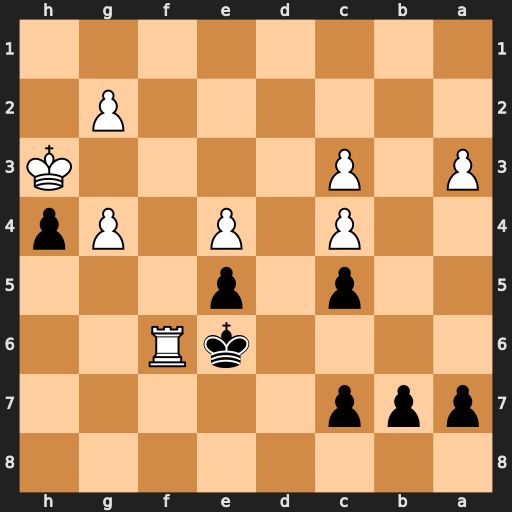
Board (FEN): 8/ppp5/4kR2/2p1p3/2P1P1Pp/P1P4K/6P1/8
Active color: b
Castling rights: -
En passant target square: -
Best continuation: Kxf6 Kxh4 Kg6